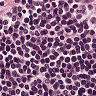
Metastatic tissue present: no